Question: I am creating a graph drawing app and currently facing a problem drawing the edges from one node to the other.
The problem is that to draw the edge between two nodes I must find the points of intersection of the two nodes (circles) and the line intersecting their centers, which then gives me 4 (x, y) points, then by finding the two closest points that is where I draw the edge.
For this I made a function (No need to actually understand how it operates its just math):
'''
def computeIntersections(self, node1, node2):
a, b = node1.x, node1.y
c, d = node2.x, node2.y
r1 = node1.radius
r2 = node2.radius
m = (d - b) / (c - a)
g = 1+m**2
xa = g
xb = -(2*a*g)
xc = g*a**2 - r1**2
x1Node1 = (-xb + sqrt(xb**2 - 4*xa*xc)) / (2*xa)
x2Node1 = (-xb - sqrt(xb**2 - 4*xa*xc)) / (2*xa)
y1Node1 = m*(x1Node1 - a) + b
y2Node1 = m*(x2Node1 - a) + b
xa = g
xb = -(2*c*g)
xc = g*c**2 - r2**2
x1Node2 = (-xb + sqrt(xb**2 - 4*xa*xc)) / (2*xa)
x2Node2 = (-xb - sqrt(xb**2 - 4*xa*xc)) / (2*xa)
y1Node2 = m*(x1Node2 - a) + b
y2Node2 = m*(x2Node2 - a) + b
node1Intersections = [(x1Node1, y1Node1), (x2Node1, y2Node1)]
node2Intersections = [(x1Node2, y1Node2), (x2Node2, y2Node2)]
distances = {}
for point1 in node1Intersections:
for point2 in node2Intersections:
x1 = point1[0]; y1 = point1[1]
x2 = point2[0]; y2 = point2[1]
distance = sqrt((x1 - x2)**2 + (y1 - y2)**2)
distances[distance] = (x1, y1, x2, y2)
return distances[min(distances.keys())]
'''
at the end it returns a list of 4 values: x1, y1, x2, y2 which will be used to draw the edge.
The issue is that these values are always floats, and the method I use to draw the edges is with the QPainter and drawLine method which takes integers only not floats, so I thought I could probably round it to the nearest int and no one would notice because the pixels are so small. This results in the edge looking something like this:

As you can see the starting point of the edge goes inside the Node when its rounded so I was wondering if there could be a way to draw a line with floating point x, y coordinates or if there is a different way to do this entirely without the math that I wasn't aware of
EDIT:
Here is a minimal reproducible example:
'''
from PyQt5.QtWidgets import QLabel, QFrame, QApplication, QWidget
from PyQt5.QtGui import QPainter
from math import sqrt
import sys
class Window(QWidget):
def __init__(self):
QWidget.__init__(self)
self.setGeometry(200, 200, 800, 800)
self.node1 = Node(self, 'A', 5, 100, 100)
self.node2 = Node(self, 'B', 20, 700, 700)
def computeIntersections(self, node1, node2):
a, b = node1.x, node1.y
c, d = node2.x, node2.y
r1 = node1.radius
r2 = node2.radius
m = (d - b) / (c - a)
g = 1+m**2
xa = g
xb = -(2*a*g)
xc = g*a**2 - r1**2
x1Node1 = (-xb + sqrt(xb**2 - 4*xa*xc)) / (2*xa)
x2Node1 = (-xb - sqrt(xb**2 - 4*xa*xc)) / (2*xa)
y1Node1 = m*(x1Node1 - a) + b
y2Node1 = m*(x2Node1 - a) + b
xa = g
xb = -(2*c*g)
xc = g*c**2 - r2**2
x1Node2 = (-xb + sqrt(xb**2 - 4*xa*xc)) / (2*xa)
x2Node2 = (-xb - sqrt(xb**2 - 4*xa*xc)) / (2*xa)
y1Node2 = m*(x1Node2 - a) + b
y2Node2 = m*(x2Node2 - a) + b
node1Intersections = [(x1Node1, y1Node1), (x2Node1, y2Node1)]
node2Intersections = [(x1Node2, y1Node2), (x2Node2, y2Node2)]
distances = {}
for point1 in node1Intersections:
for point2 in node2Intersections:
x1 = point1[0]; y1 = point1[1]
x2 = point2[0]; y2 = point2[1]
distance = sqrt((x1 - x2)**2 + (y1 - y2)**2)
distances[distance] = (x1, y1, x2, y2)
return distances[min(distances.keys())]
def paintEvent(self, event):
x1, y1, x2, y2 = [round(n) for n in self.computeIntersections(self.node1, self.node2)]
qp = QPainter()
qp.begin(self)
qp.drawLine(x1, y1, x2, y2)
qp.end()
class Node(QFrame):
def __init__(self, parent, name, heuristic, x, y):
super().__init__(parent)
self.parent = parent
self.name = name
self.heuristic = heuristic
self.x = x
self.y = y
self.radius = 50
self.initializeNode()
def initializeNode(self):
self.setGeometry(self.x-self.radius, self.y-self.radius, self.radius*2, self.radius*2)
self.nodeName = QLabel(self.name, self)
self.nodeName.setObjectName('nodeName')
self.nodeName.setGeometry(25, 15, 50, 50)
self.nodeHeuristic = QLabel(str(self.heuristic), self)
self.nodeHeuristic.setObjectName('nodeHeuristic')
self.nodeHeuristic.setGeometry(40, 70, 20, 20)
self.setDefaultStyle()
def setDefaultStyle(self):
self.setStyleSheet(defaultStyle)
defaultStyle = """
QFrame {
border: 3px solid black;
min-height: 100px;
min-width: 100px;
border-radius: 53px;
}
QFrame#nodeName {
qproperty-alignment: AlignCenter;
border: 0px;
font-size: 30px;
min-height: 50px;
min-width: 50px;
}
QFrame#nodeHeuristic {
height:10px;
width:10px;
min-height: 20px;
min-width: 20px;
border-radius: 12px;
qproperty-alignment: AlignCenter;
font-size: 15px;
}
"""
app = QApplication(sys.argv)
window = Window()
window.show()
sys.exit(app.exec_())
'''
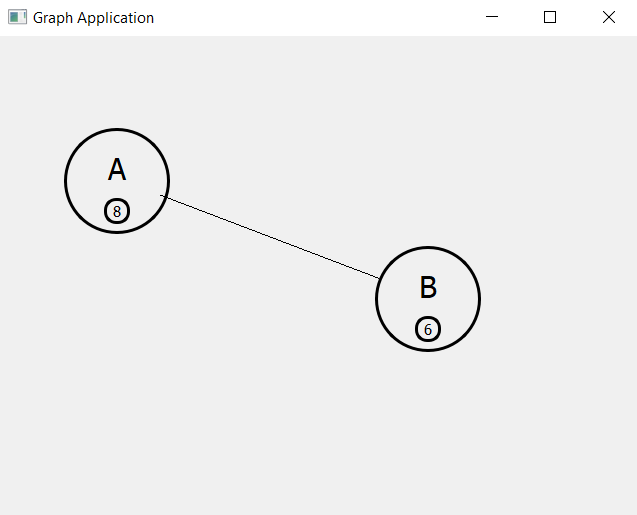
Answer: The problem has nothing to do with floating point values: as you can see, the line is off by more than a pixel, which wouldn't be caused by "imprecise" integer values.
The main cause is the fact that you've set a for the widget with a specific width.
When a border is set from style sheets (or by the style when using QFrame subclasses), the actual geometry includes the border width. If you just 'print()' the 'geometry()' of those nodes they've been shown, you'll see that their size is 106x106, which is the actual size plus twice the border (left+right for the width and top+bottom for the height).
A simple workaround for your case is to consider those borders when preparing the values for the computation:
'''
def computeIntersections(self, node1, node2):
border = node1.frameWidth()
a, b = node1.x + border, node1.y + border
c, d = node2.x + border, node2.y + border
r1 = node1.radius + border
r2 = node2.radius + border
# ...
'''
Note that using widgets for complex custom drawings (and especially when dealing with multiple objects, advanced hierarchies and precise positioning), is normally discouraged: widgets are normally intended as standard interface elements and their implementation follows the same concept, which can cause problems if used in the "wrong" way (like what happened to you).
For the same reason, using child widgets with fixed geometries can cause unexpected problems (try setting the heuristic to a value with 3 or 4 digits and you'll see the result).
A better solution is to completely draw the elements with the QPainter functions, and compute the coordinates according to the contents. Note that, while your problem was not caused by the usage of integer values, it must be considered that all QPainter methods that use numeric arguments for coordinates accept integers only, and if you want to use floating points you need to use the floating point Qt classes: <URL>.
On the other hand, Qt provides simpler (and faster) methods to do connect two circles with a line that intersects their centers:
- - - <URL>-
Since we obviously don't need the style sheet anymore, we can subclass from QWidget instead of QFrame.
'''
class Window(QWidget):
def __init__(self):
QWidget.__init__(self)
self.setGeometry(200, 200, 800, 800)
self.node1 = Node(self, 'A', 5, 100, 100)
self.node2 = Node(self, 'B', 20, 700, 700)
def paintEvent(self, event):
qp = QPainter(self)
qp.setRenderHints(qp.Antialiasing)
# the angle between the two centers
angle = QLineF(self.node1.center, self.node2.center).angle()
# a line that uses the same angle and is equal to the radius
first = QLineF.fromPolar(self.node1.radius, angle)
# fromPolar always has the first point at (0, 0), so we need to
# translate it to the center of the first circle
startRadius = first.translated(self.node1.center)
# the same as above, but with an inverted angle
second = QLineF.fromPolar(self.node2.radius, angle + 180)
endRadius = second.translated(self.node2.center)
# draw the line connecting the end points of each radius
qp.drawLine(startRadius.p2(), endRadius.p2())
class Node(QWidget):
def __init__(self, parent, name, heuristic, x, y):
super().__init__(parent)
self.parent = parent
self.name = name
self.heuristic = heuristic
self.center = QPoint(x, y)
self.radius = 50
self.setGeometry(x - 50, y - 50, 100, 100)
def paintEvent(self, event):
qp = QPainter(self)
qp.setRenderHints(qp.Antialiasing)
qp.setPen(QPen(Qt.black, 3))
# the circle is drawn inside the widget rectangle, so we need to draw
# a circle that is smaller by half of the pen size
margin = 1.5
size = self.radius * 2 - margin * 2
qp.drawEllipse(QRectF(margin, margin, size, size))
font = self.font()
font.setPointSize(30)
qp.setFont(font)
# a horizontally centered rectangle that is slightly above the
# center, considering the font size
nameHeight = QFontMetrics(font).ascent()
nameRect = QRectF(0, self.height() / 2 - nameHeight,
self.width(), 30)
qp.drawText(nameRect, Qt.AlignCenter, self.name)
font.setPointSize(15)
qp.setFont(font)
fm = QFontMetrics(font)
# the circle must contain the text, we need to add some margin
heuText = ' ' + str(self.heuristic) + ' '
heuSize = max(fm.height(), fm.horizontalAdvance(heuText))
# the rect of the circle, placed at half its height from the bottom;
# note that I used QRectF for precision
heuRect = QRectF(self.width() / 2 - heuSize / 2,
self.height() - heuSize * 1.5,
heuSize, heuSize)
qp.drawEllipse(heuRect)
qp.drawText(heuRect, Qt.AlignCenter, heuText)
'''
Final notes:
- <URL>'